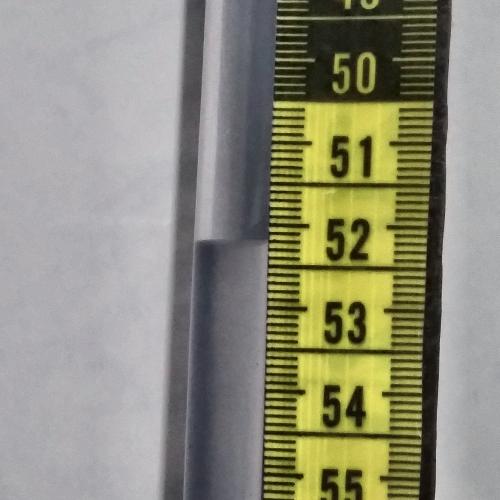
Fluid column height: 52.2 cm